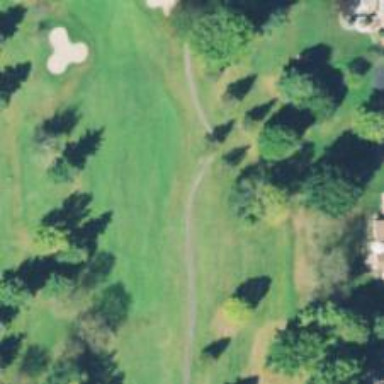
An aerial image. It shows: Path for both road and golf.